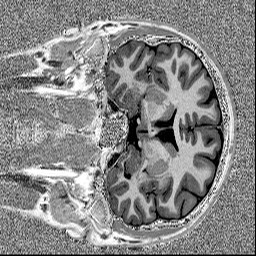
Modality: MP2RAGE
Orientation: coronal
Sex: male